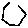
Label: hexagon